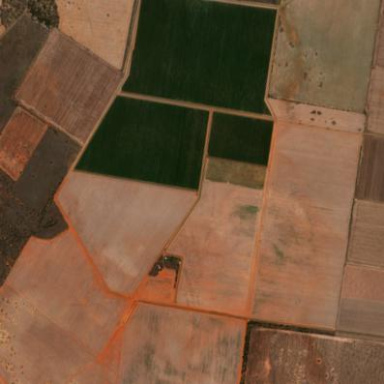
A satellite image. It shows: Farmland with cotton crops.